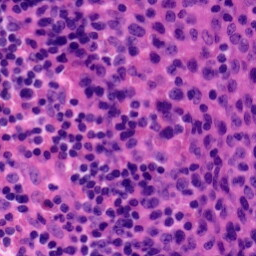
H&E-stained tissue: Tonsil